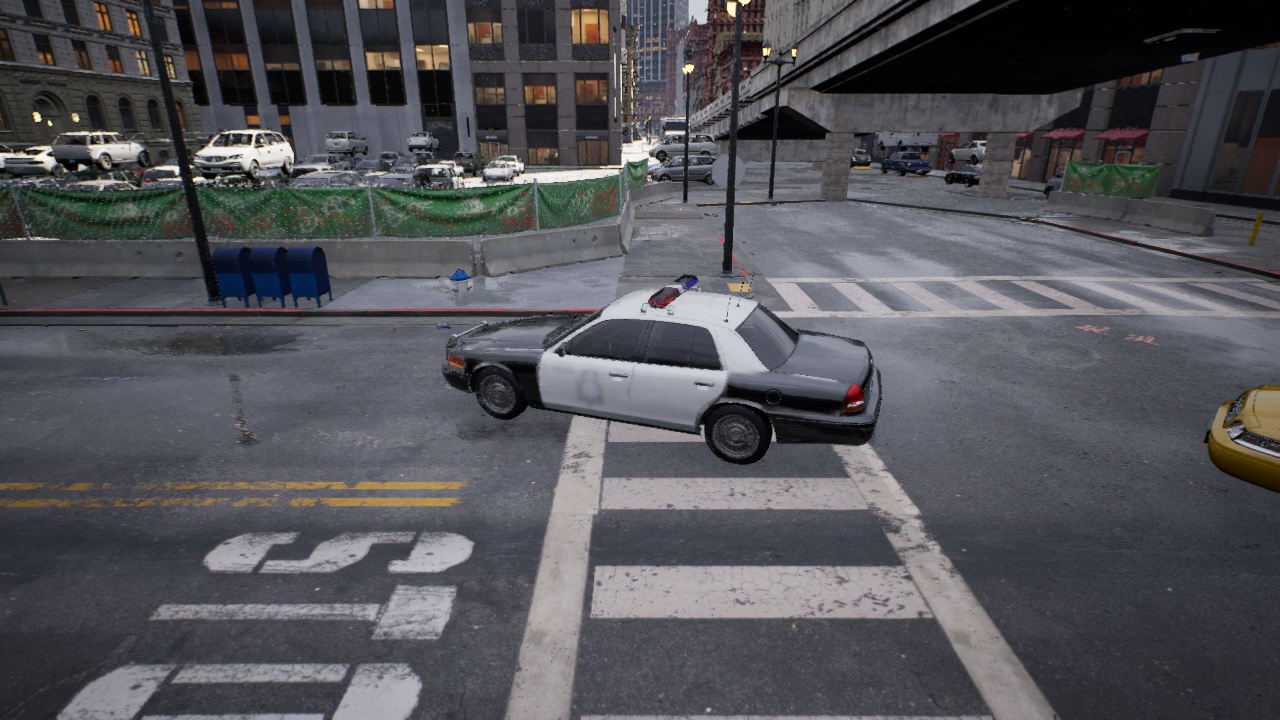
Venue: intersection
Lighting: clear day
Vehicle rig: sedan